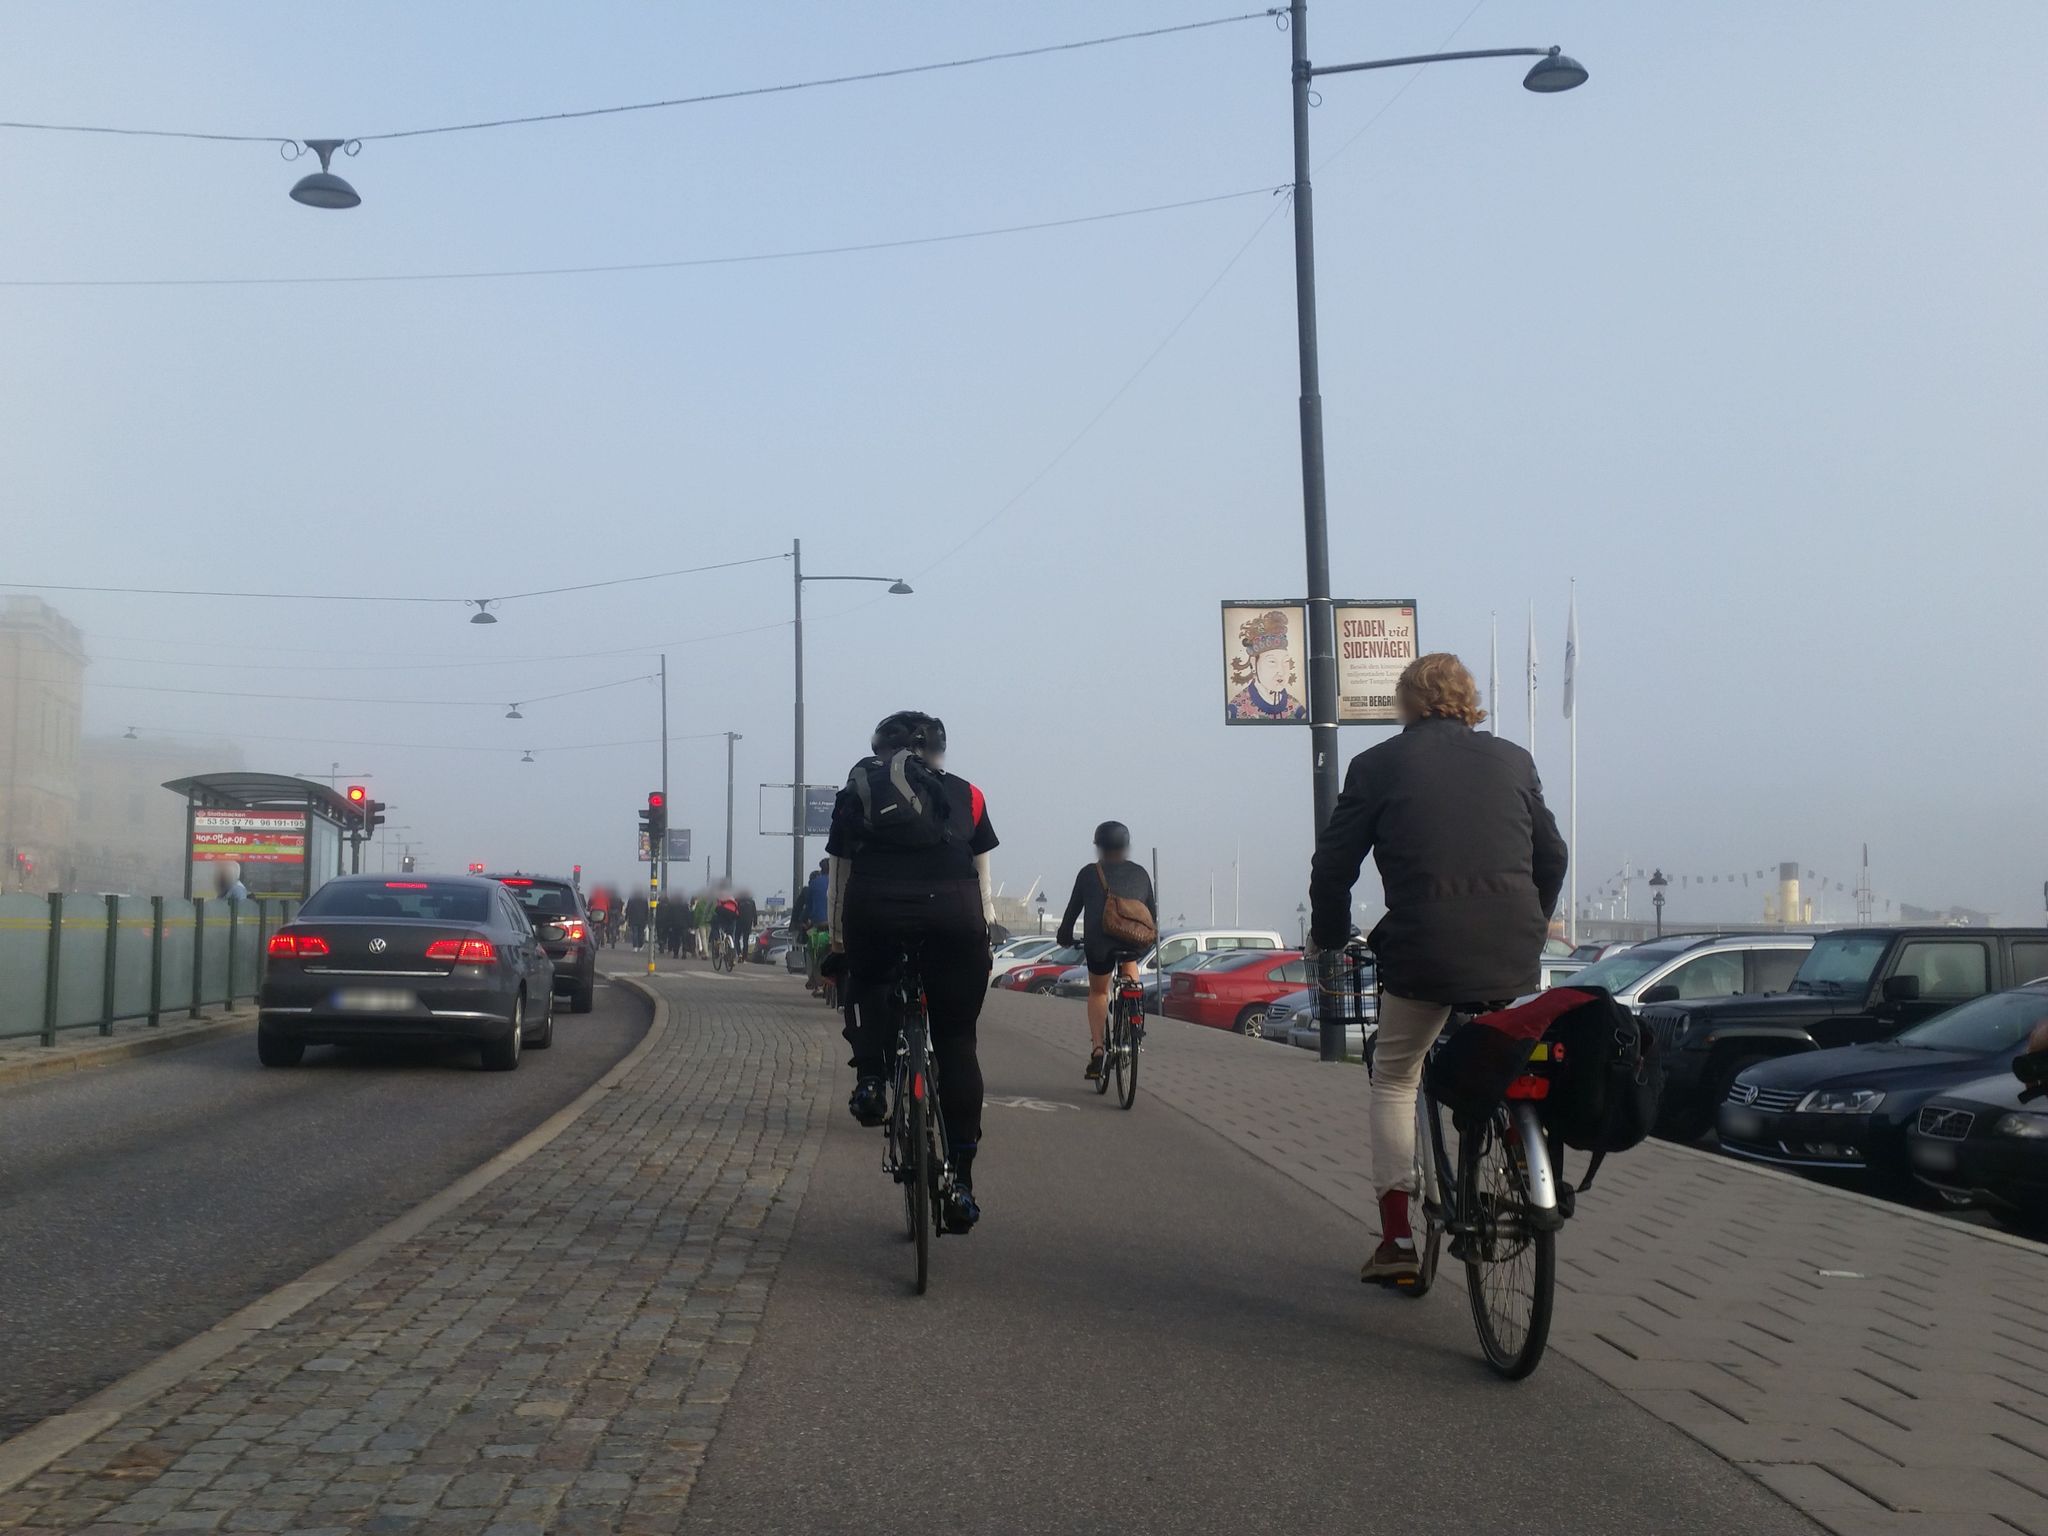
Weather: clear
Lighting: day
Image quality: good
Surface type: walking surface
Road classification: footway
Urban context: urban centre
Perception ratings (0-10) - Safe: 3.66, Lively: 6.82, Beautiful: 1.46, Boring: 5.38, Depressing: 5.89, Wealthy: 2.3